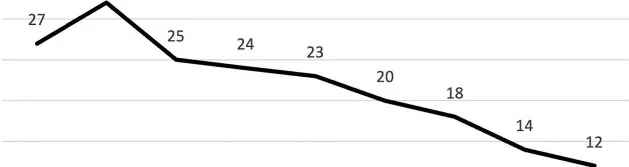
Change in OCD symptom severity throughout treatment. OCD, Obsessive-compulsive disorder; CY-BOCS, Children's Yale-Brown Obsessive-Compulsive Scale.
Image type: pathology (fish)